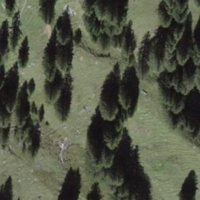
EUNIS habitat code: 23
Species observed at this site:
Fringilla coelebs